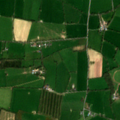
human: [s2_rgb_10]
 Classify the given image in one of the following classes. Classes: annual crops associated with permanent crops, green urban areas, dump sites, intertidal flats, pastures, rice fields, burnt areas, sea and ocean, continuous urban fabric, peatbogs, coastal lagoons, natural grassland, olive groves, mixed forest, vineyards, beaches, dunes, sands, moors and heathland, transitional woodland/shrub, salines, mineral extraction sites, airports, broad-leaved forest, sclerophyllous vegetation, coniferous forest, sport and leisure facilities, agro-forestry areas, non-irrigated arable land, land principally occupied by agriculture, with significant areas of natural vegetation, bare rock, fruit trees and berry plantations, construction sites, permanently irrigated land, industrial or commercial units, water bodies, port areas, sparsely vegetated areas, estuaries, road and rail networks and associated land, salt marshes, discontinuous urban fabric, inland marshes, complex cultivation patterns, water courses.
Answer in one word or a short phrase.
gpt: non-irrigated arable land, pastures